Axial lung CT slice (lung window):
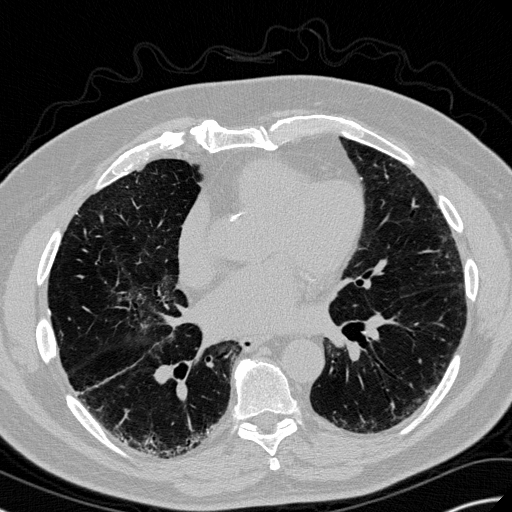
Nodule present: no